Question: I want to create a diagonal pattern using CSS3, something like this:

So 1px dark diagonal line, 1px light diagonal line and so on...
This is what i came up with, i feel like i'm close but something is defenitely not right:
'''
background-color: #454545;
background-image: repeating-linear-gradient(-45deg, rgba(0,0,0,0.2), rgba(0,0,0,0.2) 1px, transparent 1px, transparent 4px);
'''
Demo:
<URL>
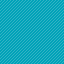
Answer: just use background-size with your exisiting code try to add this background-size: 8px 8px;